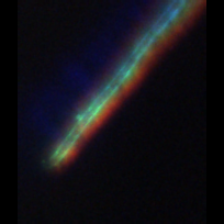
Taxon: Psuedo-nitzschia
Group: Diatoms